Question: is there a way to resize after all WM_PAINT calls are done? so that i can automatically resize my window to fit whatever i have painted, since initially my window size is defined at a certain size, there may be leftover spaces that are not painted, how can i remove these leftover spaces?
As you can see from the screenshot below the white spaces are the leftover spaces.

'''
#include <windows.h>
#include "resource.h"
#include "loadFromTextFile.h"
const char g_szClassName[] = "myWindowClass";
const int recLength = 3;
const int wndHeight = 700;
const int wndWidth = 700;
PAINTSTRUCT ps;
HDC hdc;
HBRUSH blackBrush = CreateSolidBrush(RGB(0, 0, 0));
HBRUSH whiteBrush = CreateSolidBrush(RGB(255, 255, 255));
HBRUSH redBrush = CreateSolidBrush(RGB(255, 0, 0));
HPEN myPen = CreatePen(PS_NULL, 1, RGB(0, 0, 0));
//load from text
string FILE_PATH = ("10x10.txt");
loadFromTextFile loaded = loadFromTextFile(FILE_PATH);
int mazeWidth = loaded.getColumns() * recLength;
int mazeHeight = loaded.getRows() * recLength;
void paintMaze(HWND hwnd, vector<vector<string> > grid){
hdc = ::BeginPaint(hwnd, &ps);
SelectObject(hdc, myPen);
for (int r = 0; r < loaded.getRows(); r++){
for (int c = 0; c < loaded.getColumns(); c++){
RECT rect;
rect.left = c*recLength;//x upper left
rect.top = r*recLength;//y upper left
rect.right = (c + 1)*recLength;//x lower right corner
rect.bottom = (r + 1)*recLength;//y lower right corner
if (grid[r][c] == "1"){//1 path
FillRect(hdc, &rect, blackBrush);
}
else if (grid[r][c] == "0"){//wall
FillRect(hdc, &rect, whiteBrush);
}
if (r == 50 && c == 50){
FillRect(hdc, &rect, redBrush);
}
}
}
DeleteObject(blackBrush);
DeleteObject(whiteBrush);
DeleteObject(redBrush);
DeleteObject(myPen);
EndPaint(hwnd, &ps);
}
// Step 4: the Window Procedure
LRESULT CALLBACK WndProc(HWND hwnd, UINT msg, WPARAM wParam, LPARAM lParam)
{
switch (msg)
{
case WM_COMMAND:
switch (LOWORD(wParam))
{
case ID_FILE_EXIT:
PostMessage(hwnd, WM_CLOSE, 0, 0);
break;
case ID_ABOUT:
SetWindowPos(hwnd, 0, 0, 0, mazeWidth, mazeHeight, SWP_NOMOVE | SWP_NOZORDER | SWP_NOACTIVATE);
break;
}
break;
case WM_PAINT:
{
paintMaze(hwnd, loaded.getNodeGrid());
}
break;
case WM_CLOSE:
DestroyWindow(hwnd);
break;
case WM_DESTROY:
PostQuitMessage(0);
break;
default:
return DefWindowProc(hwnd, msg, wParam, lParam);
}
return 0;
}
int WINAPI WinMain(HINSTANCE hInstance, HINSTANCE hPrevInstance,
LPSTR lpCmdLine, int nCmdShow)
{
WNDCLASSEX wc;
HWND hwnd;
MSG Msg;
//Step 1: Registering the Window Class
wc.cbSize = sizeof(WNDCLASSEX);
wc.style = 0;
wc.lpfnWndProc = WndProc;
wc.cbClsExtra = 0;
wc.cbWndExtra = 0;
wc.hInstance = hInstance;
wc.hIcon = LoadIcon(NULL, IDI_APPLICATION);
wc.hCursor = LoadCursor(NULL, IDC_ARROW);
wc.hbrBackground = (HBRUSH)(COLOR_WINDOW + 1);
wc.lpszMenuName = MAKEINTRESOURCE(IDR_MENU1);;
wc.lpszClassName = g_szClassName;
wc.hIcon = LoadIcon(GetModuleHandle(NULL), MAKEINTRESOURCE(IDI_ICON1));
wc.hIconSm = (HICON)LoadImage(GetModuleHandle(NULL), MAKEINTRESOURCE(IDI_ICON1), IMAGE_ICON, 32, 32, 0);
if (!RegisterClassEx(&wc))
{
MessageBox(NULL, "Window Registration Failed!", "Error!",
MB_ICONEXCLAMATION | MB_OK);
return 0;
}
// Step 2: Creating the Window
hwnd = CreateWindowEx(
WS_EX_CLIENTEDGE,
g_szClassName,
" Maze",
WS_OVERLAPPED | WS_MINIMIZEBOX | WS_SYSMENU,//prevent resize
CW_USEDEFAULT, CW_USEDEFAULT, wndWidth, wndHeight,
NULL, NULL, hInstance, NULL);
if (hwnd == NULL)
{
MessageBox(NULL, "Window Creation Failed!", "Error!",
MB_ICONEXCLAMATION | MB_OK);
return 0;
}
ShowWindow(hwnd, nCmdShow);
UpdateWindow(hwnd);
// Step 3: The Message Loop
while (GetMessage(&Msg, NULL, 0, 0) > 0)
{
TranslateMessage(&Msg);
DispatchMessage(&Msg);
}
return Msg.wParam;
}
'''
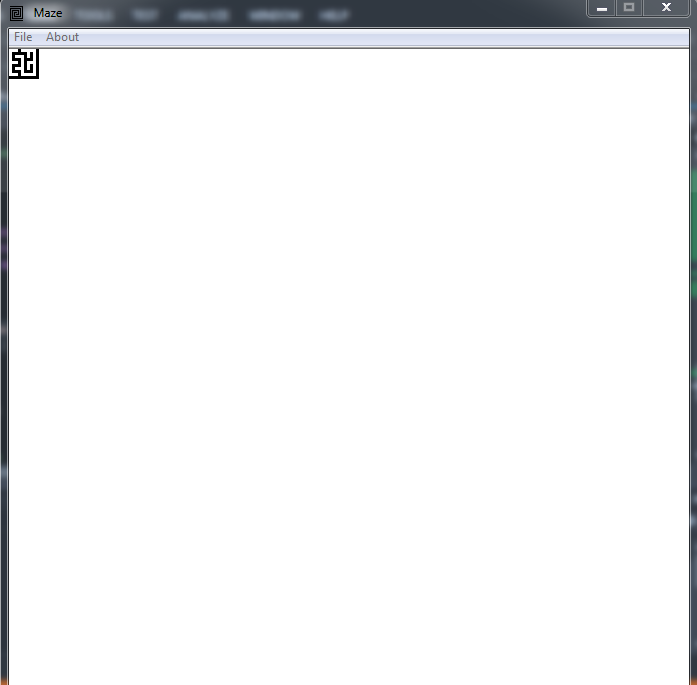
Answer: Paint in an offscreen buffer.
This allows you to resize the window.
Paint the window by copying the buffer.